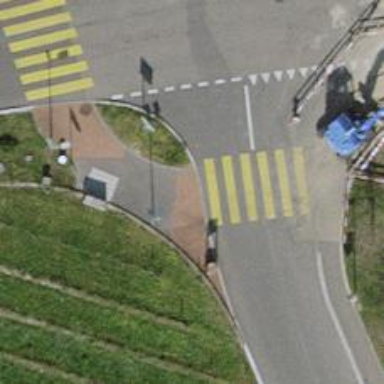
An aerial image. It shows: Kerb barrier.